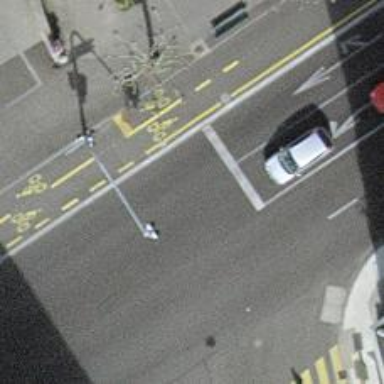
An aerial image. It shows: Road with traffic signals.